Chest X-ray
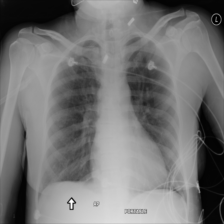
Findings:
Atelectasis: negative
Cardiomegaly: negative
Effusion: negative
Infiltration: negative
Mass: negative
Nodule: negative
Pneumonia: negative
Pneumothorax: negative
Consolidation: negative
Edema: negative
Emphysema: negative
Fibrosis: negative
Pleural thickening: negative
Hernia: negative